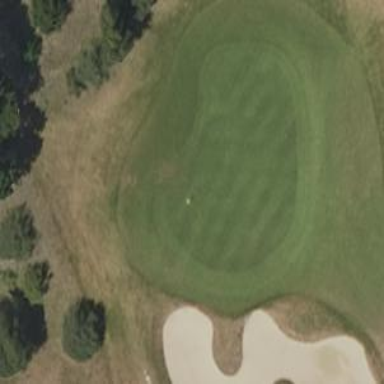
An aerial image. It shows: Golf green.